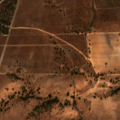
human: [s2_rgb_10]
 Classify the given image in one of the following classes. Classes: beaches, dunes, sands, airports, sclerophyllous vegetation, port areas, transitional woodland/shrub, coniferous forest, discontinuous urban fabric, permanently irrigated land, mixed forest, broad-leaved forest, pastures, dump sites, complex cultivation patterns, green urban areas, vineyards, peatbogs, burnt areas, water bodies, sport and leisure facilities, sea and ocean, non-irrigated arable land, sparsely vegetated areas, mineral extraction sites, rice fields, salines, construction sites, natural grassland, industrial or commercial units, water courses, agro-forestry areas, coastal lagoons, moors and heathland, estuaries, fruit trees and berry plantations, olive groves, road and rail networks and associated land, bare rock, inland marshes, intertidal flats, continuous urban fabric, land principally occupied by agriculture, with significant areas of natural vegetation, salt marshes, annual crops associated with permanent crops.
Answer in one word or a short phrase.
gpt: non-irrigated arable land, permanently irrigated land, olive groves, pastures, broad-leaved forest